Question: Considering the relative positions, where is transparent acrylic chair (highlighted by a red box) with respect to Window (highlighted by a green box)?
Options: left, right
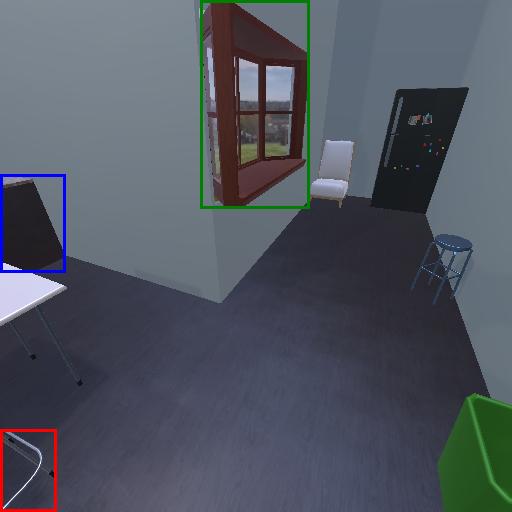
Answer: left